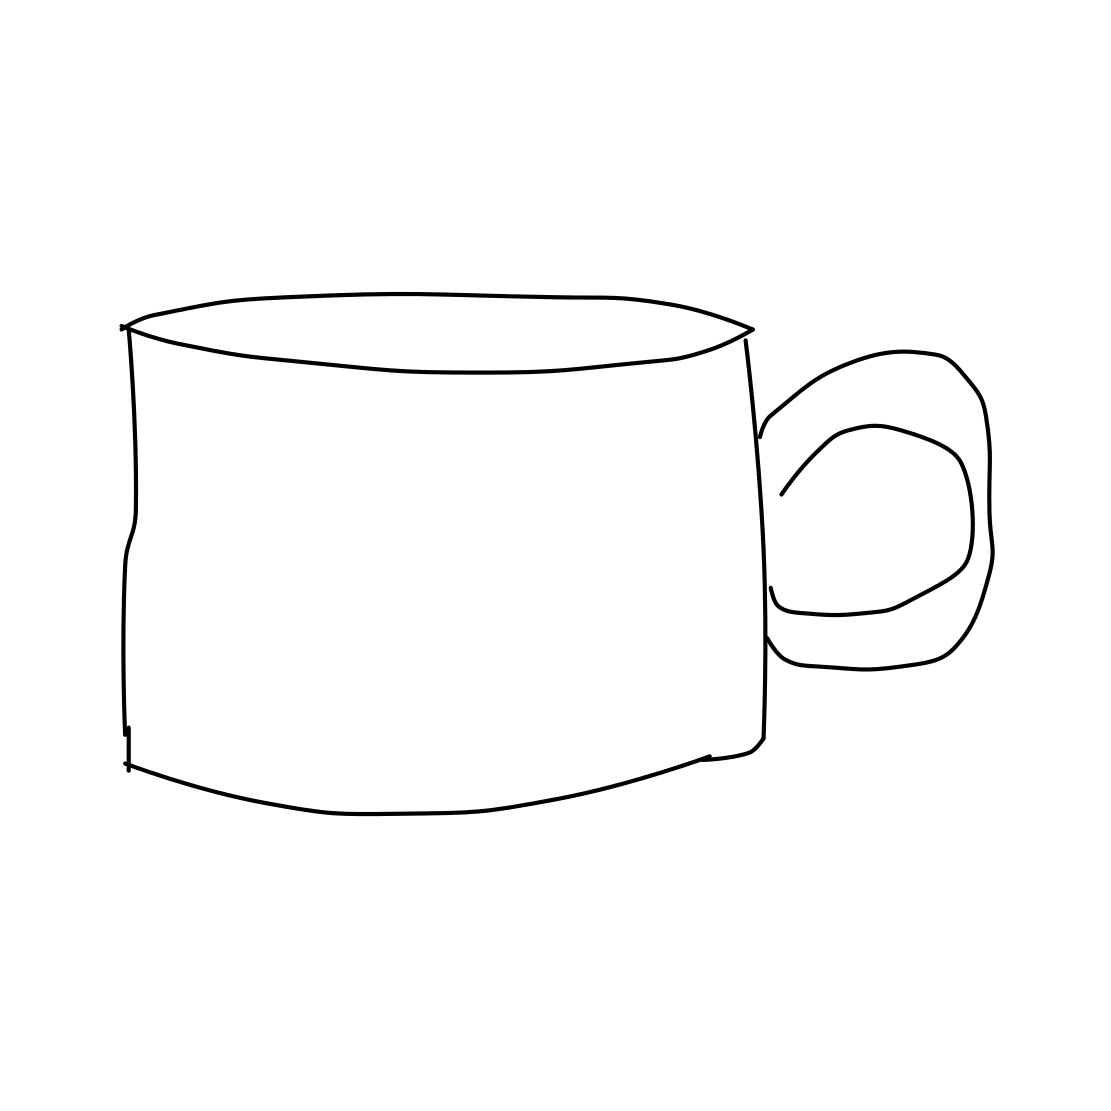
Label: mug